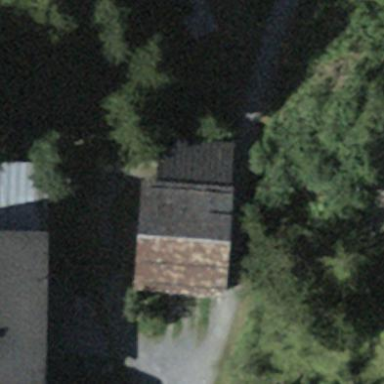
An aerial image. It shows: Building with tiled roof.